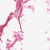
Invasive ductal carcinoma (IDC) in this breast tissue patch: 0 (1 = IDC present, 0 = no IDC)